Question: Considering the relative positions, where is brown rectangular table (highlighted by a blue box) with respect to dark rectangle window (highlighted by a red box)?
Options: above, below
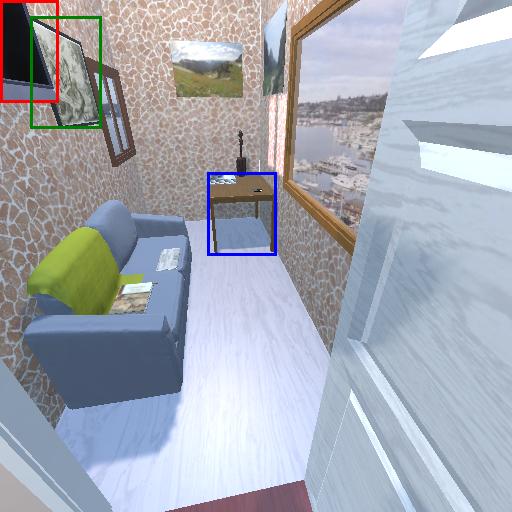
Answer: above